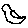
Label: bird